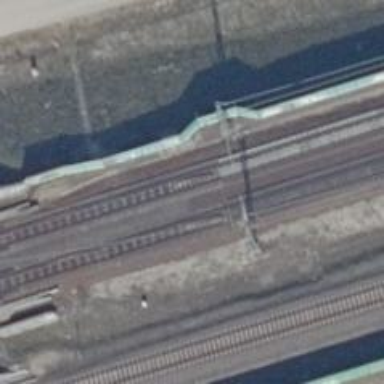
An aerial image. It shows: Railway milestone with catenary mast.